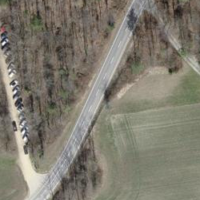
EUNIS habitat code: 41
Species observed at this site:
Lathyrus vernus